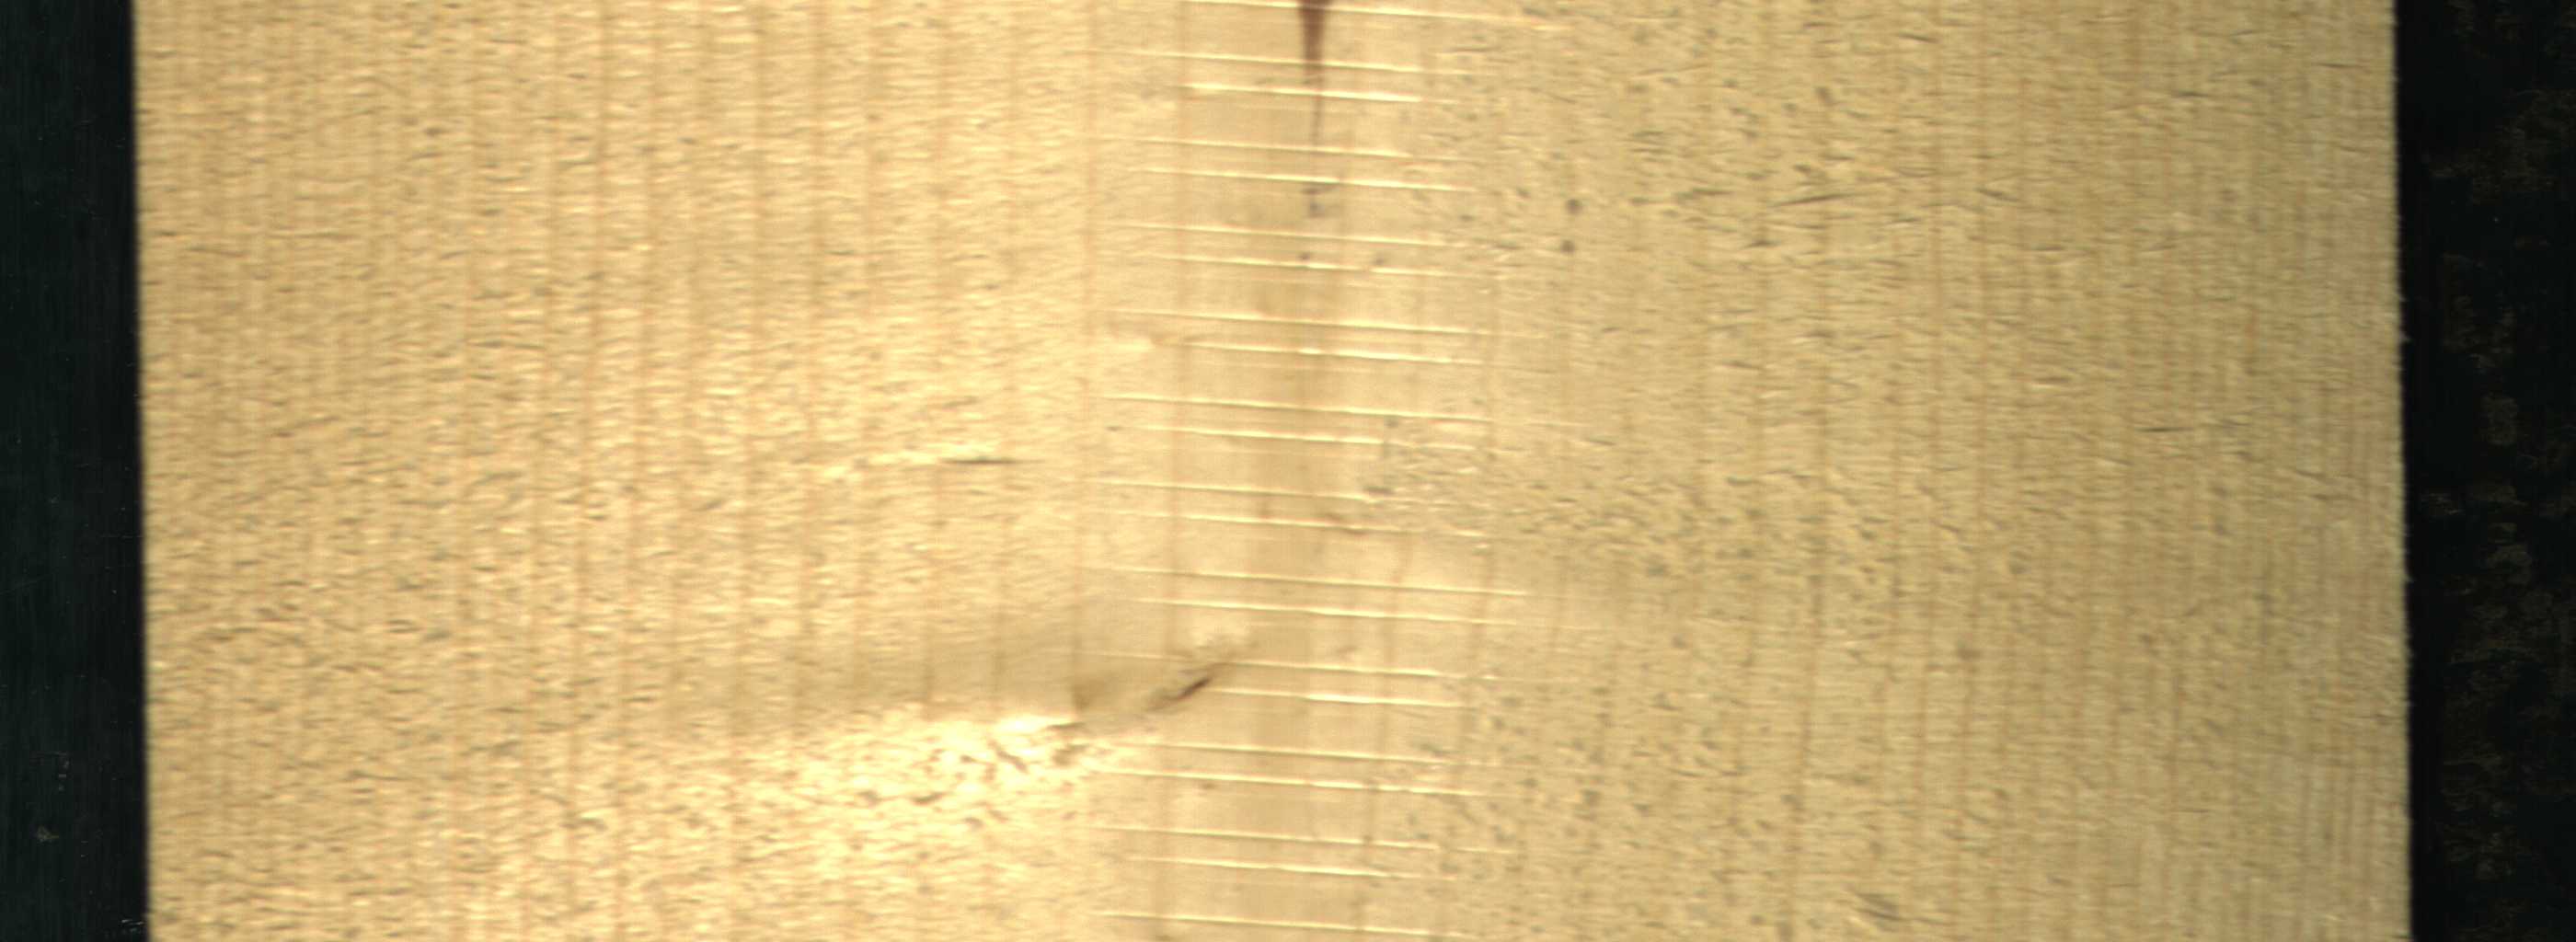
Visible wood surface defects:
Marrow